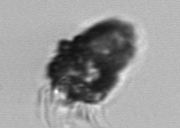
Label: Tintinnopsis